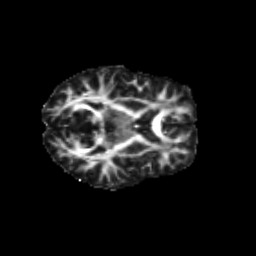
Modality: FA
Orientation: axial
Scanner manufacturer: siemens
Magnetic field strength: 3 T
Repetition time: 9.2 s
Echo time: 0.084 s